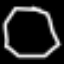
Label: octagon